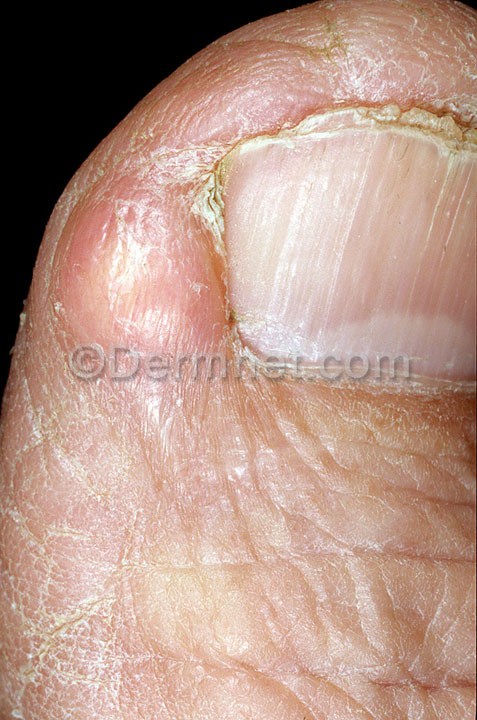
Disease: Nail Fungus and other Nail Disease